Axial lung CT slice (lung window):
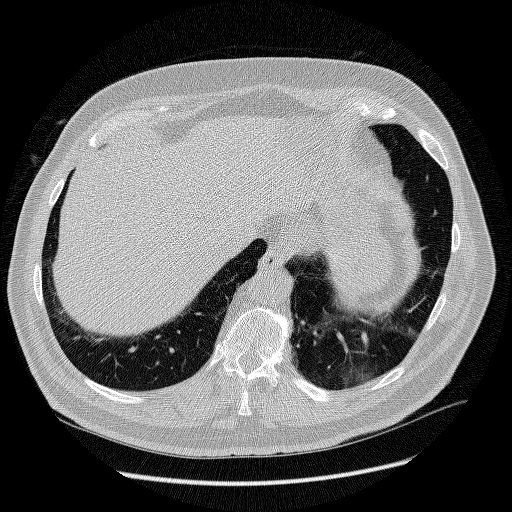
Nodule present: no